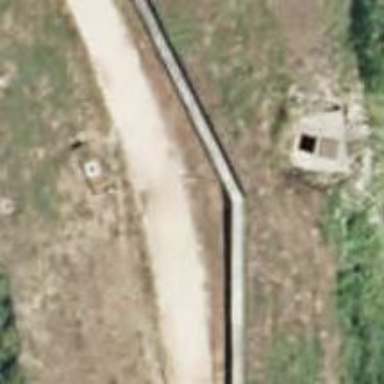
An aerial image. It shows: Wall barrier.